Interaction volume radius: 5 \u00c5
Interaction volume height: 20 \u00c5
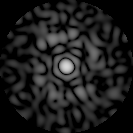
Disorder parameter: 0.841